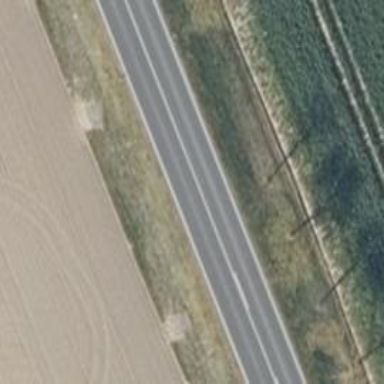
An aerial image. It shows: Asphalt road classified as primary highway.